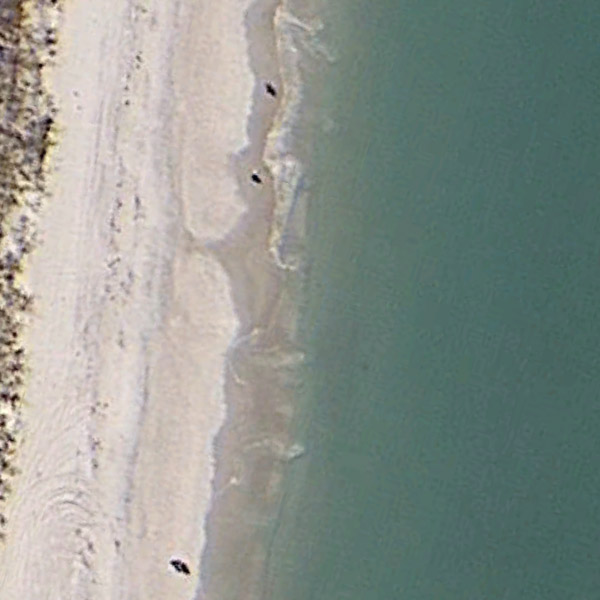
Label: Beach